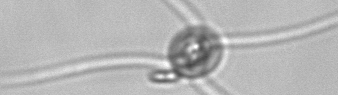
Label: Chaetoceros_danicus